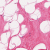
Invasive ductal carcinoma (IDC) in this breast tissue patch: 0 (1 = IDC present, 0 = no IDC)